Interaction volume radius: 10 \u00c5
Interaction volume height: 25 \u00c5
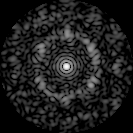
Disorder parameter: 0.7118